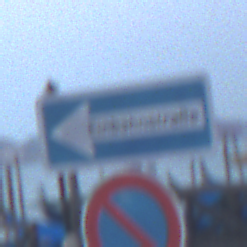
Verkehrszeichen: EinbahnstrasseLinksweisend
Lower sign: EingeschraenktesHalteverbot
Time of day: Dawn
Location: Outdoor (Urban)
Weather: Clear
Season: NotSpecified
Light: Natural